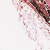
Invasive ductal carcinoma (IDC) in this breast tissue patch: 0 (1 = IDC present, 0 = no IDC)